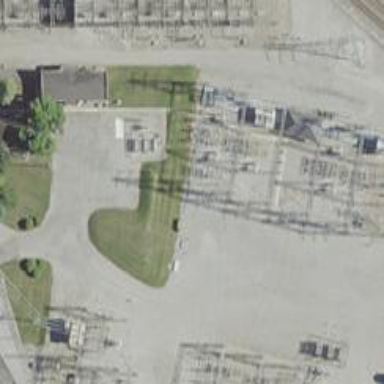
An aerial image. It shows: Switch for power supply.